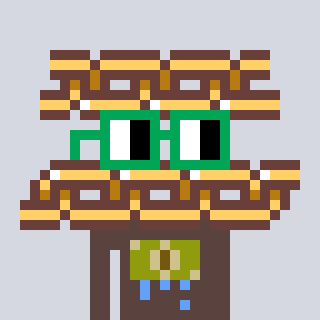
a pixel art character with square green glasses, a chain-shaped head and a darkbrown-colored body on a cool background